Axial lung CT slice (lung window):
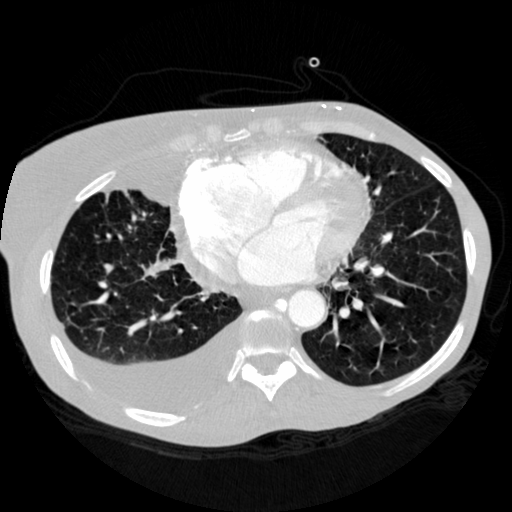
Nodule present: no